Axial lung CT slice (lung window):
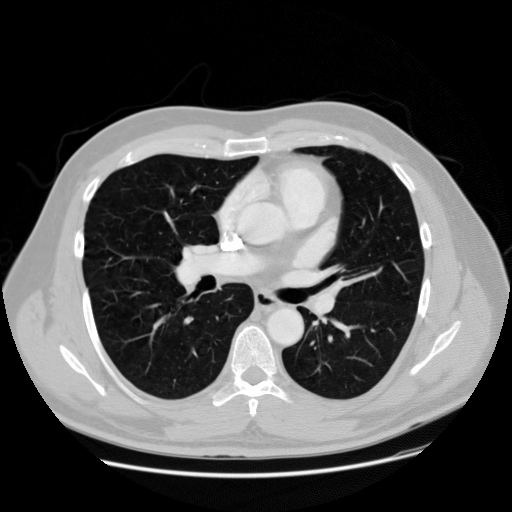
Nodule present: no